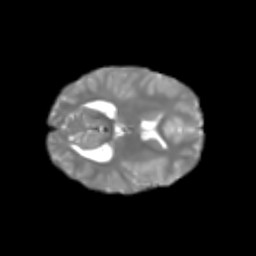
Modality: T2w
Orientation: axial
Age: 7
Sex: male
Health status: healthy